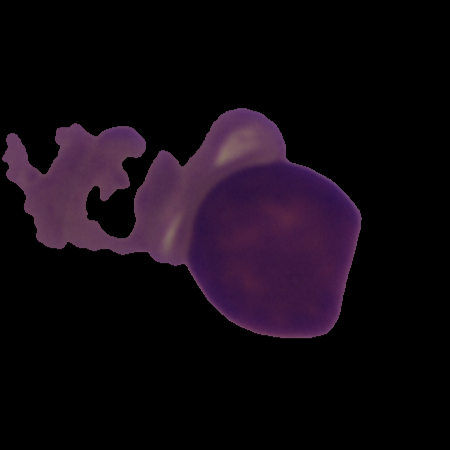
Label: healthy